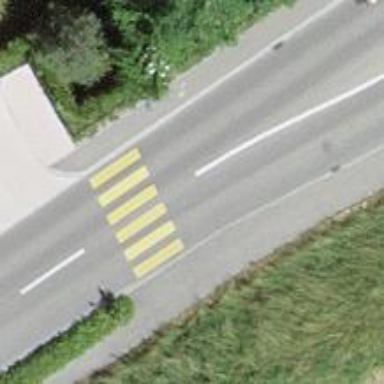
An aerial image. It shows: Crossing on the road.